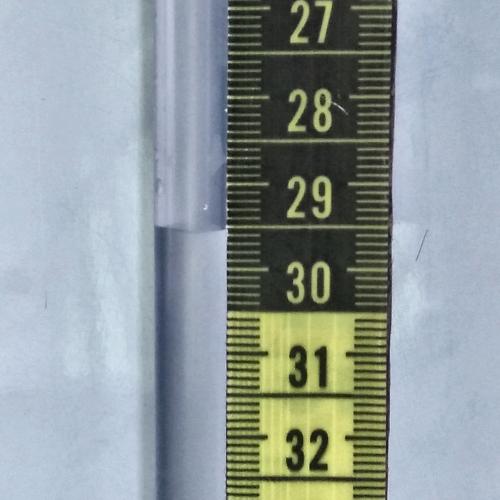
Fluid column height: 29.5 cm